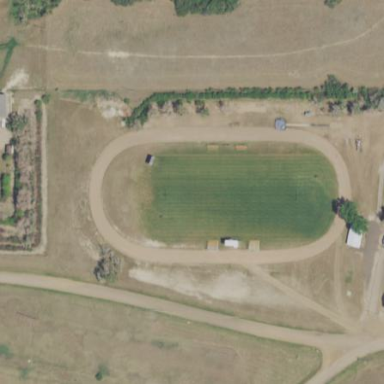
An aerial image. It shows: Track located within leisure land area.